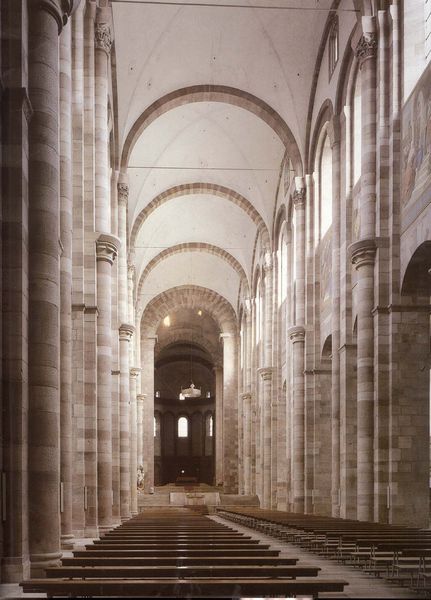
Titel: Dom St. Maria und St. Stephan
Standort: Speyer, Dom (EU - D - RP)
Schlagwörter: gott, sitzen, fenster, hell, holz, licht, pfeiler, raum, säule, säulen, beige, stein, steine, bild, weite, kirche, decke, innen, gotik, rund, schiff, bilder, bogen, bank, rundbogen, hoch, halle, flucht, foto, bögen, gewölbe, dom, rippen, altar, bänke, langhaus, kirchenschiff, kirchenbänke, mittelschiff, sandstein, kreuzgewölbe, kreuzgratgewölbe, apsis, rundbögen, romanik, fließen, säulenhalle, kriche, halbbogen, bankreihen, sitzbänke, speyer, seitenaltar, hauptaltar, marmaor, wandsäule, schiss, obergurt, kirchenlanghaus